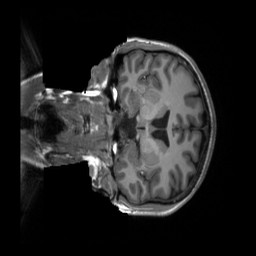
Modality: T1w
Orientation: coronal
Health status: healthy
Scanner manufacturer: siemens
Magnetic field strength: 3 T
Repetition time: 2.3 s
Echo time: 0.00207 s